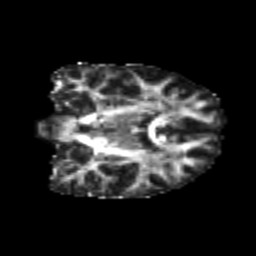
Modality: FA
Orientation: coronal
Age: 22
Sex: female
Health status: healthy
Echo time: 0.074 s